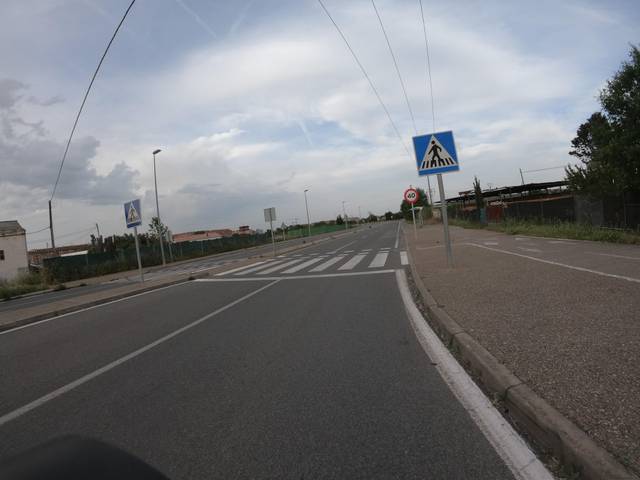
Region: Spain
Coordinates: 42.451, -2.437